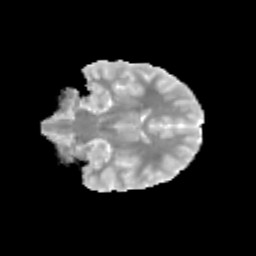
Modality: MD
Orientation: coronal
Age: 13
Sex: female
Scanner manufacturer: siemens
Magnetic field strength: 3 T
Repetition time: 3.8 s
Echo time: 0.07 s